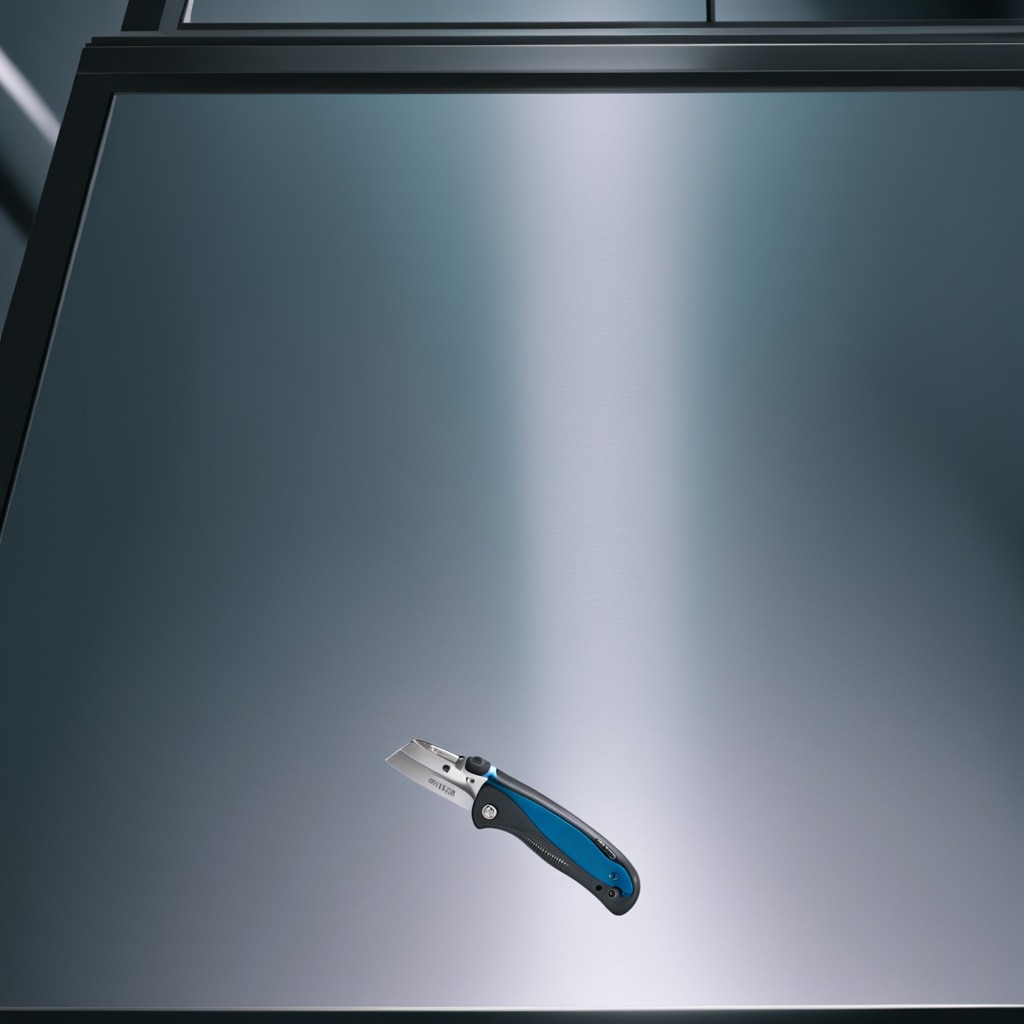
A utility knife lies on a metal table in a machine shop under fluorescent lights.